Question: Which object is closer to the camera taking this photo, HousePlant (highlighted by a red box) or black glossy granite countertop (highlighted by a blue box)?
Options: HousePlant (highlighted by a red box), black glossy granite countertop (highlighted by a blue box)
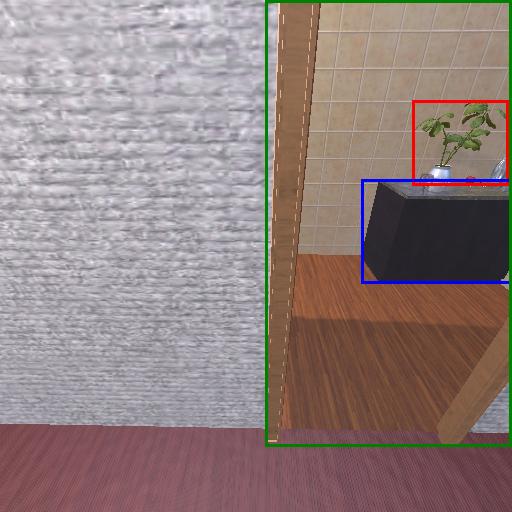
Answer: HousePlant (highlighted by a red box)